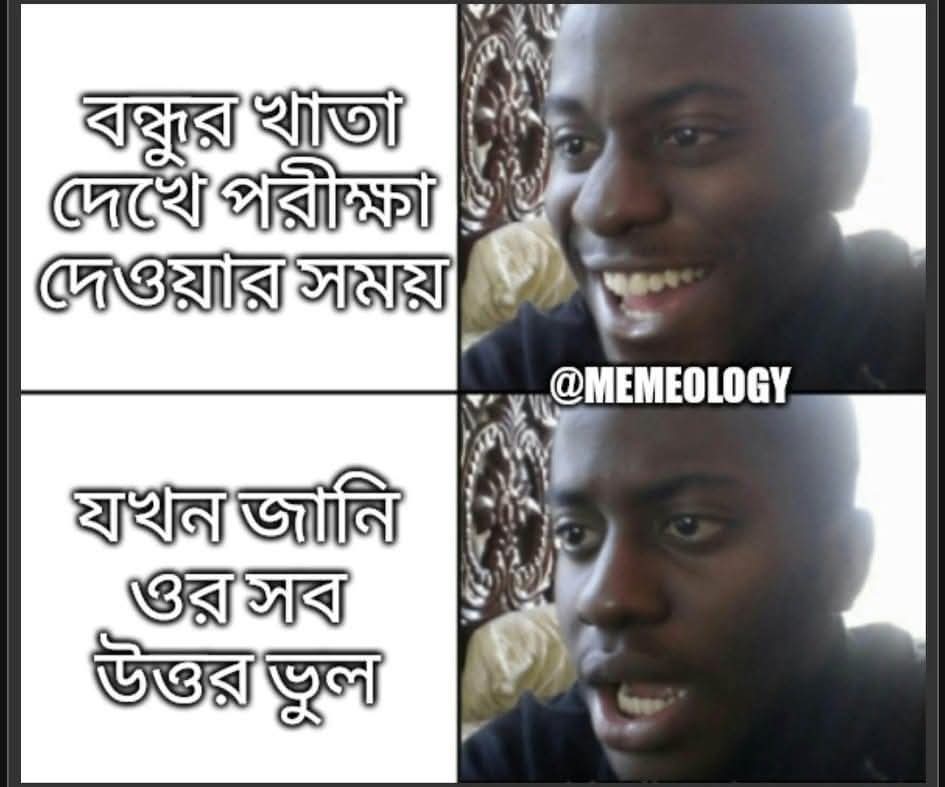
Text: বন্ধুর খাতা দেখে পরীক্ষা দেওয়ার সময়
যখন জানি ওর সব উত্তর ভুল
Label: Non Hate